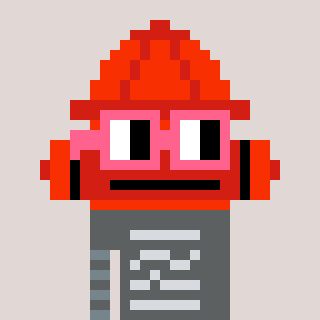
a pixel art character with square pink glasses, a fire hydrant-shaped head and a bege-colored body on a warm background